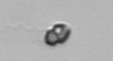
Label: Heterocapsa_rotundata